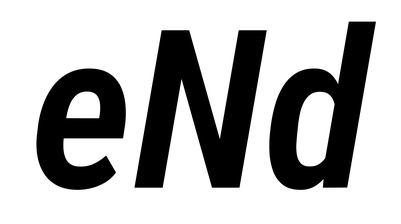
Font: Roboto-Italic_Condensed_SemiBold_Italic